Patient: sex M, age 26
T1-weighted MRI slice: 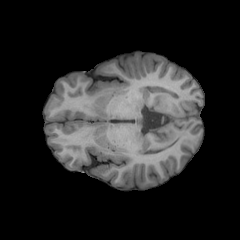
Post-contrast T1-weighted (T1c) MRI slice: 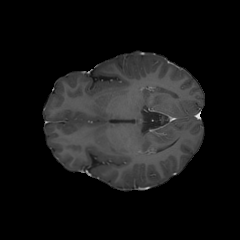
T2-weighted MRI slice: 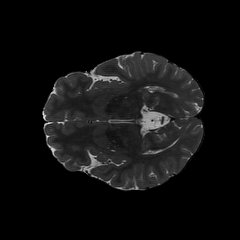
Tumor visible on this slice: no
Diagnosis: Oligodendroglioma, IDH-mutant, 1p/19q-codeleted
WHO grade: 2